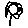
Label: flower